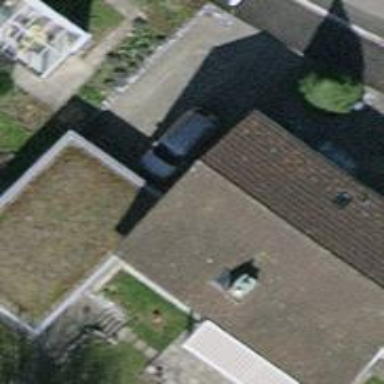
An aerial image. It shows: Detached building with gabled tile roof.